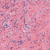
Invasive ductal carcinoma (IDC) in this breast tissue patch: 1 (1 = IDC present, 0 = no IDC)